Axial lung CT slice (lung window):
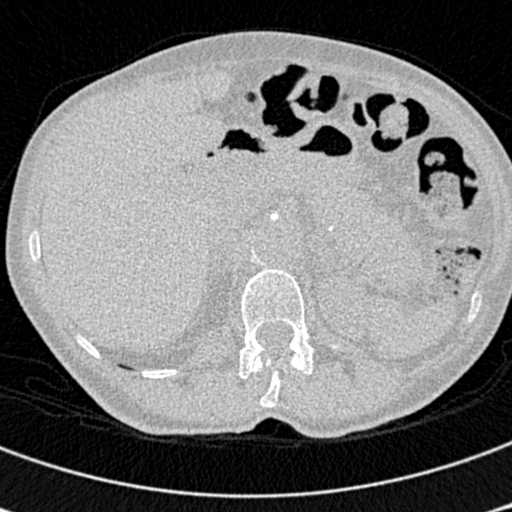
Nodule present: no